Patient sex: M
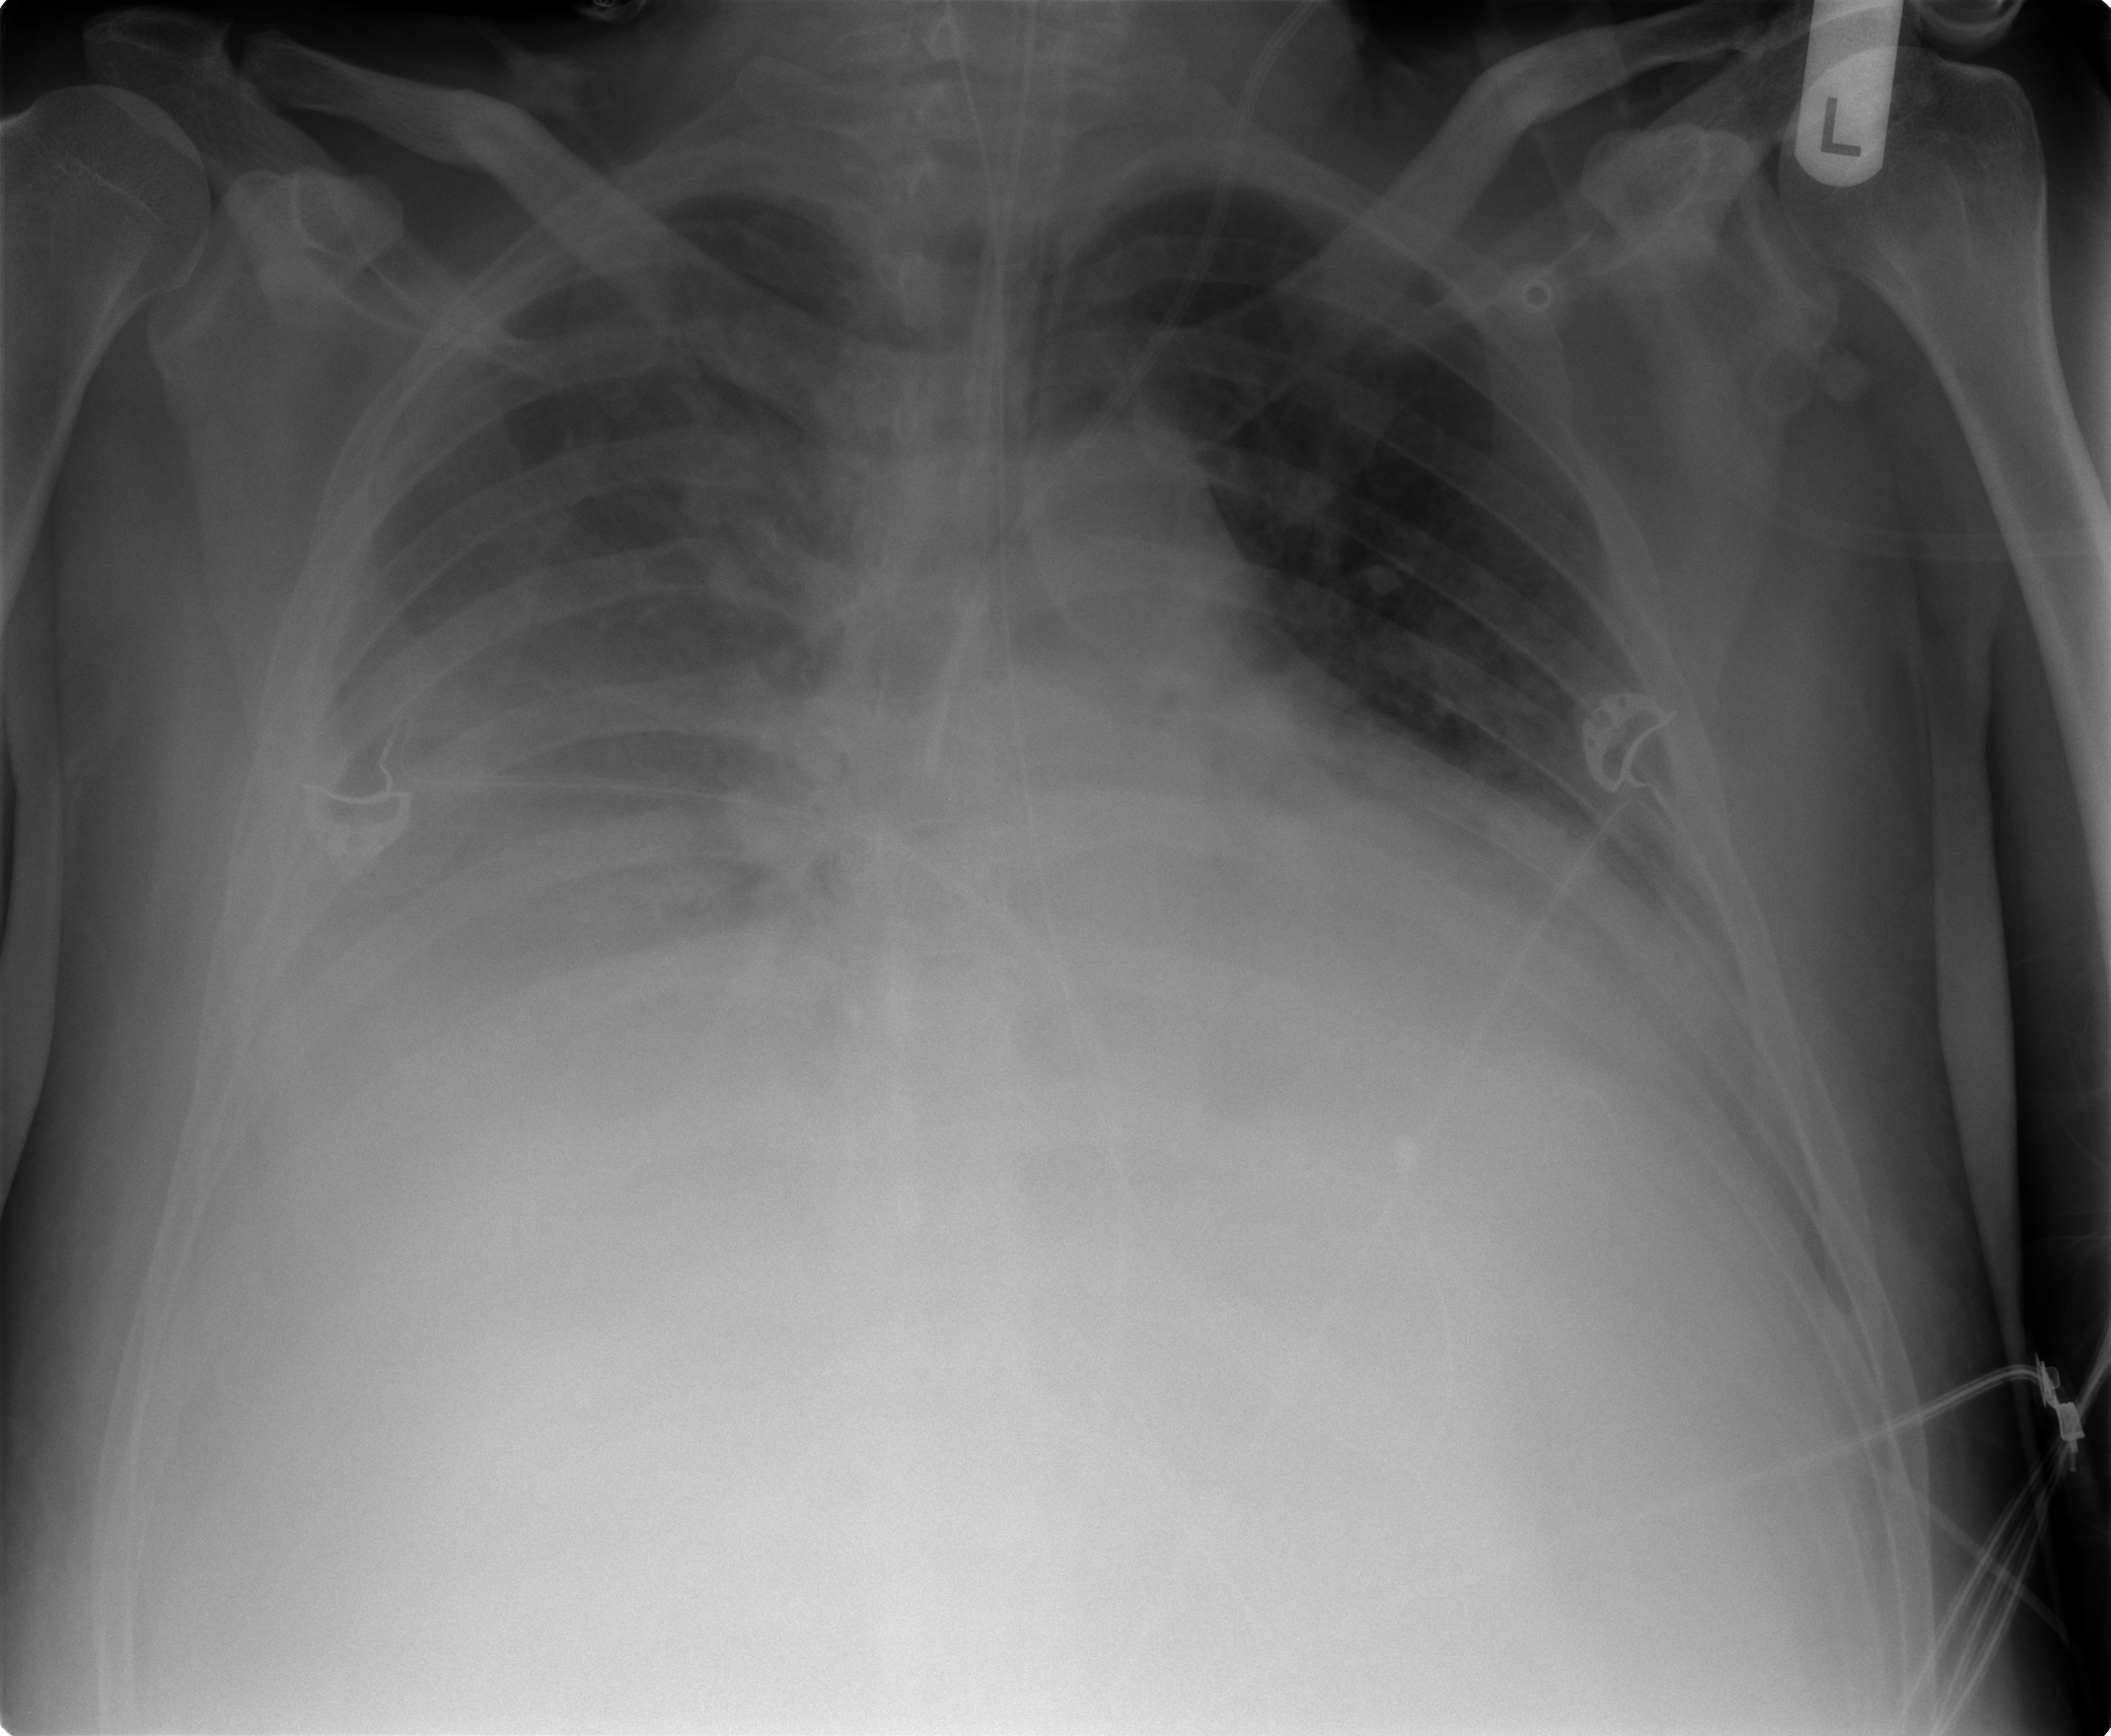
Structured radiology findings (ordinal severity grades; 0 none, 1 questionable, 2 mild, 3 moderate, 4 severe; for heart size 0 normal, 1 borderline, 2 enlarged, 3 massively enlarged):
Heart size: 2
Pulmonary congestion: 2
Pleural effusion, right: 3
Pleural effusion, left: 2
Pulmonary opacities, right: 2
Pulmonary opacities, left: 0
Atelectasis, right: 3
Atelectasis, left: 2